Question: EDIT: Found the solution -
'''
/**
* Returns the arguments of the method. Ensures inner methods are intact.
*
* @param fullMethod full method string
* @return arguments of the method
*/
public static String[] getArguments(String fullMethod) {
String innerFirstBrackets = fullMethod.substring(fullMethod.indexOf("(") + 1, fullMethod.lastIndexOf(")"));
if (innerFirstBrackets.contains("(") && innerFirstBrackets.contains(")")) {
List list = new List();
int count = 0;
int lastComma = 0;
for (int x = 0; x < innerFirstBrackets.length(); x++) {
if (innerFirstBrackets.charAt(x) == '(') {
count ++;
} else if (innerFirstBrackets.charAt(x) == ')') {
count --;
}
if (innerFirstBrackets.charAt(x) == ',' || x == innerFirstBrackets.length() - 1) {
if (count == 0) {
list.add(innerFirstBrackets.substring((lastComma == 0 ? -1 : lastComma) + 1,
(x == innerFirstBrackets.length() - 1 ? x + 1 : x)).trim());
lastComma = x;
}
}
}
return list.getItems();
} else {
// No inner methods
return innerFirstBrackets.split(",");
}
}
'''
I am trying to get the arguments inside of a 'String' representation of a method. So far I have succeeded in doing it in most cases, but it does not work for certain cases.
Here is the code I currently have :
'''
/**
* Returns the arguments of the method. Ensures inner methods are intact.
*
* @param fullMethod full method string
* @return arguments of the method
*/
public static String[] getArguments(String fullMethod) {
String innerFirstBrackets = fullMethod.substring(fullMethod.indexOf("(") + 1, fullMethod.lastIndexOf(")"));
if (innerFirstBrackets.contains("(") && innerFirstBrackets.contains(")")) {
List list = new List();
boolean first = false, second = false;
int lastComma = 0;
for (int x = 0; x < innerFirstBrackets.length(); x++) {
if (innerFirstBrackets.charAt(x) == '(') {
first = !second;
} else if (innerFirstBrackets.charAt(x) == ')') {
second = true;
}
if (first && second) {
first = second = false;
}
if (innerFirstBrackets.charAt(x) == ',' || x == innerFirstBrackets.length() - 1) {
if (!first) {
list.add(innerFirstBrackets.substring((lastComma == 0 ? -1 : lastComma) + 1,
(x == innerFirstBrackets.length() - 1 ? x + 1 : x)).trim());
lastComma = x;
}
}
}
return list.getItems();
} else {
// No inner methods
return innerFirstBrackets.split(",");
}
}
'''
This works when there is a method as an argument, but does not work when multiple arguments with methods as their arguments are there. This isn't a common occurrence, but I don't like having a vulnerability in my code.
Example of method that works
'''
get(get(1,2));
'''
or
'''
get(get(get(get(1,2))));
'''
or
'''
get(get(1),get(1));
'''
But it will not work when something like this is given
'''
get(get(get(1)),get(1));
'''
I'm not sure how to find the sister parenthesis instead of just finding the next parenthesis. (If you don't know what I mean by sister parenthesis, think about how on most IDEs, when you highlight one parenthesis, the other is automatically highlighted. EX.
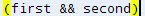
Answer: I'm not sure I understand why commas are a problem for your algorithm. What you can do is start scanning characters to the right (assuming that you're starting at a '(' left parenthesis), initialise a counter to 0, and:
- '('- ')'
When the counter reaches zero again, you've found the matching pair. The only thing you need to take care of is quoted strings where the code has random parentheses inside single or double quotes (you won't want to apply those to your counter).